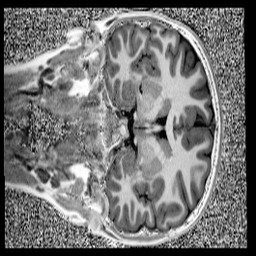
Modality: UNIT1
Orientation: coronal
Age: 11
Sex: male
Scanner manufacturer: siemens
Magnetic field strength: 3 T
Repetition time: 4 s
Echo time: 0.00303 s